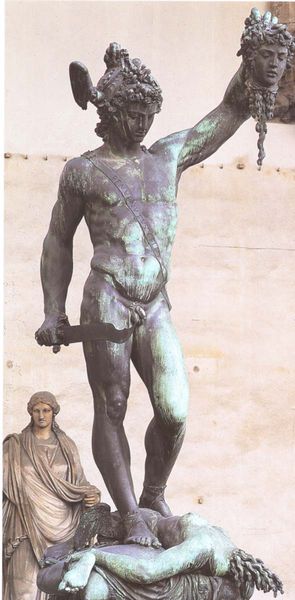
Titel: Perseus
Künstler: Benvenuto Cellini
Standort: Florenz, Piazza della Signoria, Loggia dei Lanzi (EU - I - Toskana)
Schlagwörter: flügel, gott, hand, kampf, kopf, kämpfer, mann, nackt, frau, marmor, arm, haupt, mord, stein, tod, renaissance, skulptur, statue, bronze, hoch, penis, eisen, schwert, schlange, helm, mythologie, sieg, medusa, medusenhaupt, hermes, david, grieche, skultpur, skultptur, gorgias, medusenhaupt perseus, meduenhaupta, scherusker, gehauptet